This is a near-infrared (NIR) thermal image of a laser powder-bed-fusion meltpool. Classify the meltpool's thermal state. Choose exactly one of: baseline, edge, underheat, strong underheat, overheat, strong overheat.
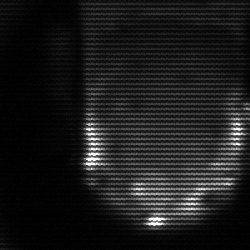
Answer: baseline